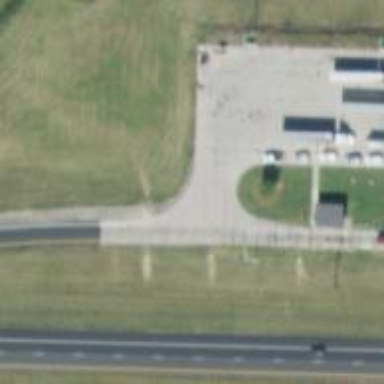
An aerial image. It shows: Weighbridge located at service road.